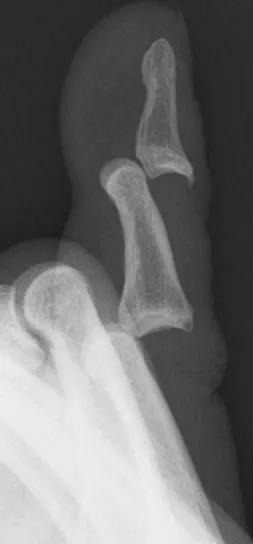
Case 2. X-rays of the little finger showing dorsal dislocation of both interphalangeal joints.
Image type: radiology (x_ray)